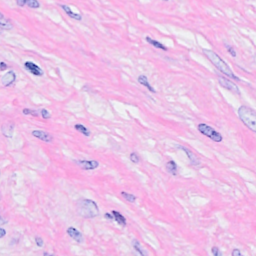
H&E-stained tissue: Breast